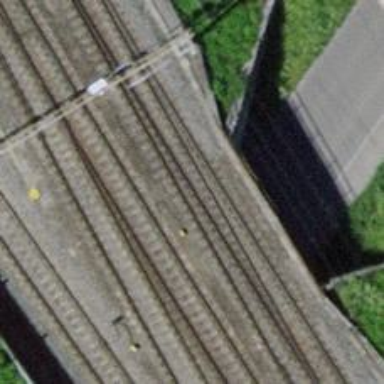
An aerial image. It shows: Single-track electrified railway siding with contact line.